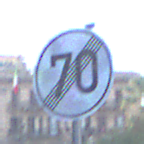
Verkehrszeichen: EndeGeschwindigkeit70
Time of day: SunriseSunset
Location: Outdoor (Urban)
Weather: PartlyCloudy
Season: NotSpecified
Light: Natural